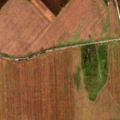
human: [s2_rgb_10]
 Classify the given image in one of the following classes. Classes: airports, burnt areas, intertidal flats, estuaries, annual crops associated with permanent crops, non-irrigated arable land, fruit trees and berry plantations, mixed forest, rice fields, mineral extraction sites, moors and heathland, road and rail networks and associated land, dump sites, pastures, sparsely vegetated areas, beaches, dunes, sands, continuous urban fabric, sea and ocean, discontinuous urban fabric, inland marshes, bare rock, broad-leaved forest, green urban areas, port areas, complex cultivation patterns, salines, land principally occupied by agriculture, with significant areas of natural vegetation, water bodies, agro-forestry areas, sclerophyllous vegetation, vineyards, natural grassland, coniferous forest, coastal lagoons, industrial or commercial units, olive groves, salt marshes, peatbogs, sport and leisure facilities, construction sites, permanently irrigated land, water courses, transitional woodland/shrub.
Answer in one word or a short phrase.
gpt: non-irrigated arable land